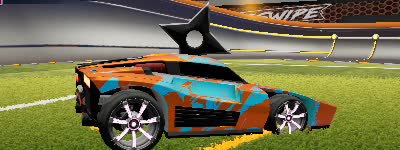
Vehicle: breakout